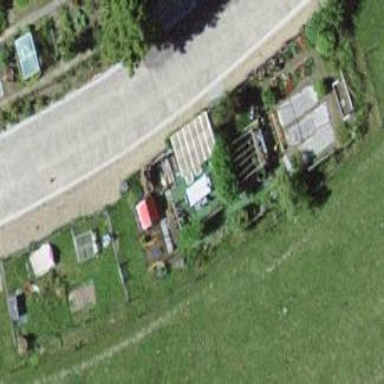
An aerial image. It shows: Allotments area.